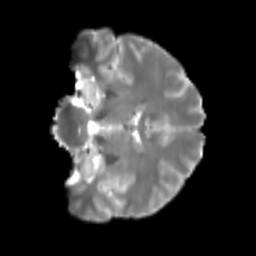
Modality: T2w
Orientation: coronal
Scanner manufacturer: siemens
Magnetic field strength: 3 T
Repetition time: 4 s
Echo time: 0.0594 s